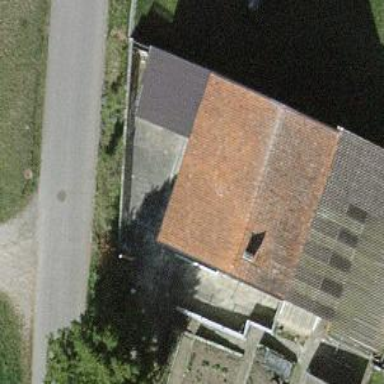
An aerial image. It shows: Simple and straightforward house.